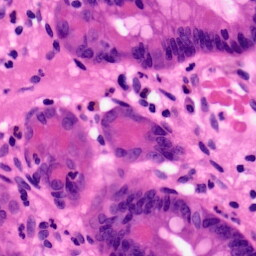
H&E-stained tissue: Pancreatic